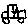
Label: car